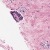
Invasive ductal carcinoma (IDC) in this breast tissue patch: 0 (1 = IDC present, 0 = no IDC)